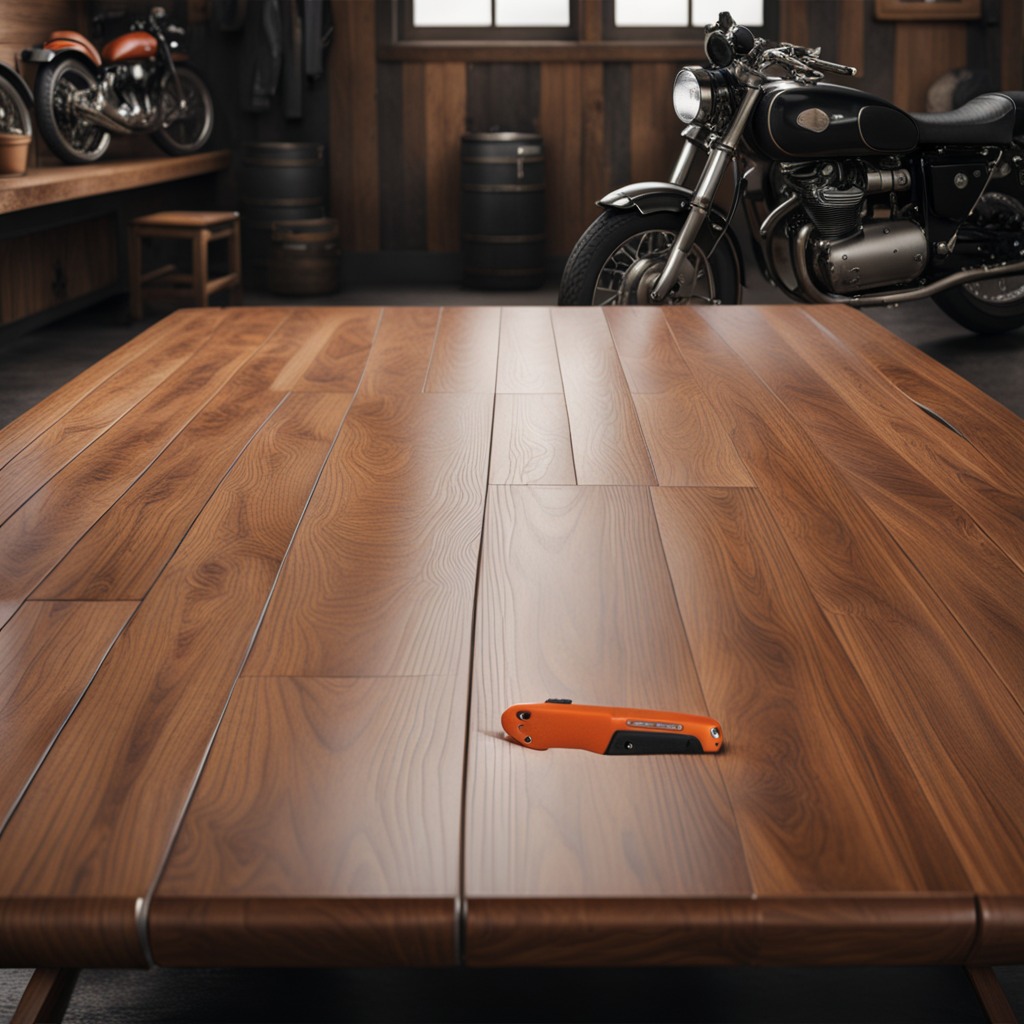
A utility knife lying on an oil-spilled wooden table in a vintage motorcycle garage.